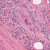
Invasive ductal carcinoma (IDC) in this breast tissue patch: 1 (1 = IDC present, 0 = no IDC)